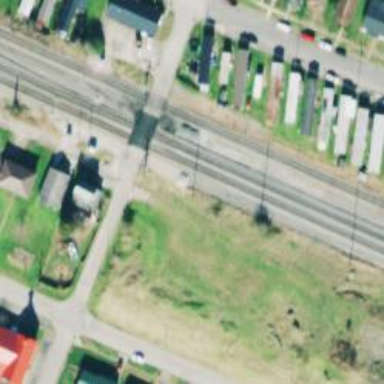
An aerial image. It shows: Railway level crossing.